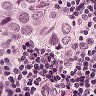
Metastatic tissue present: yes